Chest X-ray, AP view. Patient: 49 years old, sex F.
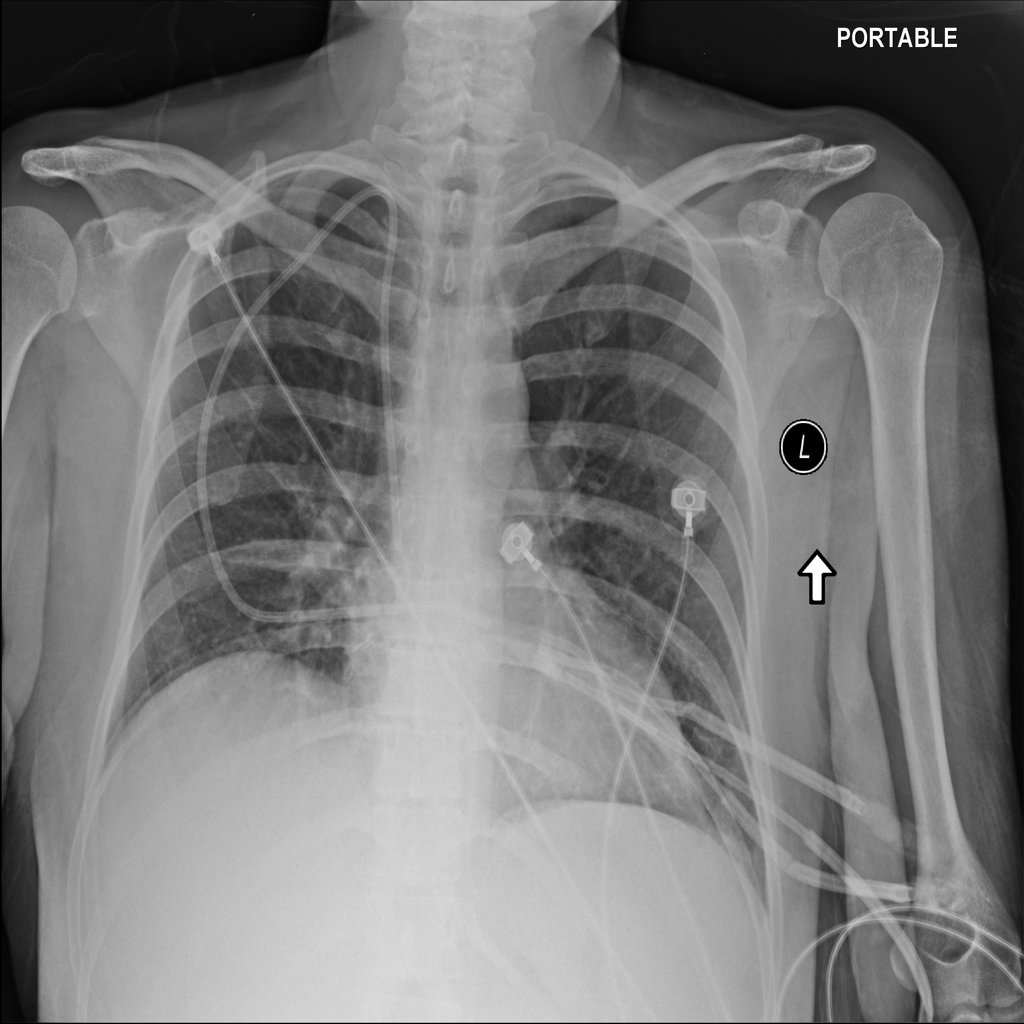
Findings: Infiltration